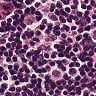
Metastatic tissue present: no